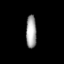
Tissue: lung
Cell type: Endothelial cells
Senescence score: 0.6501
Nuclear area (px): 337
Mean DAPI intensity: 162.84